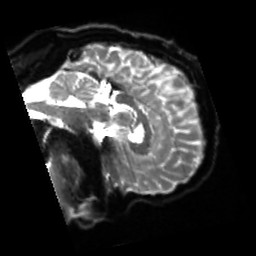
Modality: sbref
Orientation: sagittal
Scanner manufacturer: siemens
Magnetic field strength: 3 T
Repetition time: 4 s
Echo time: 0.0594 s